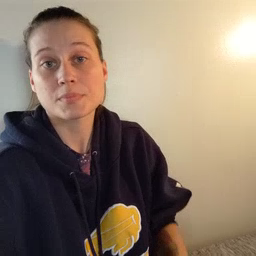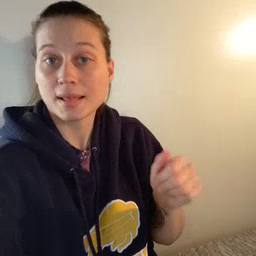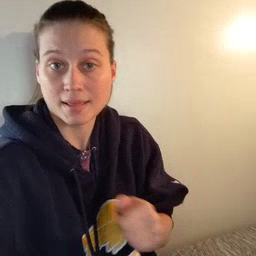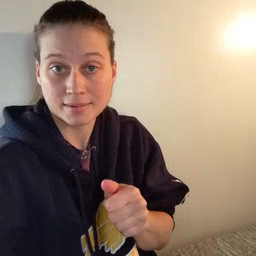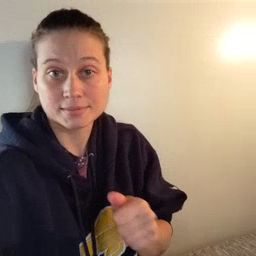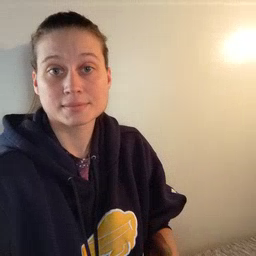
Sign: hide